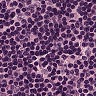
Metastatic tissue present: no